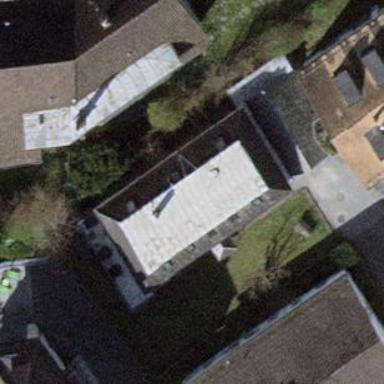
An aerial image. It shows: Half-hipped roof across the building.